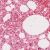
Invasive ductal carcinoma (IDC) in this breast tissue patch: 0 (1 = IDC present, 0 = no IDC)